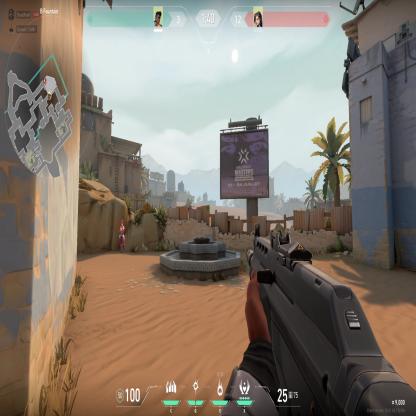
Label: enemy